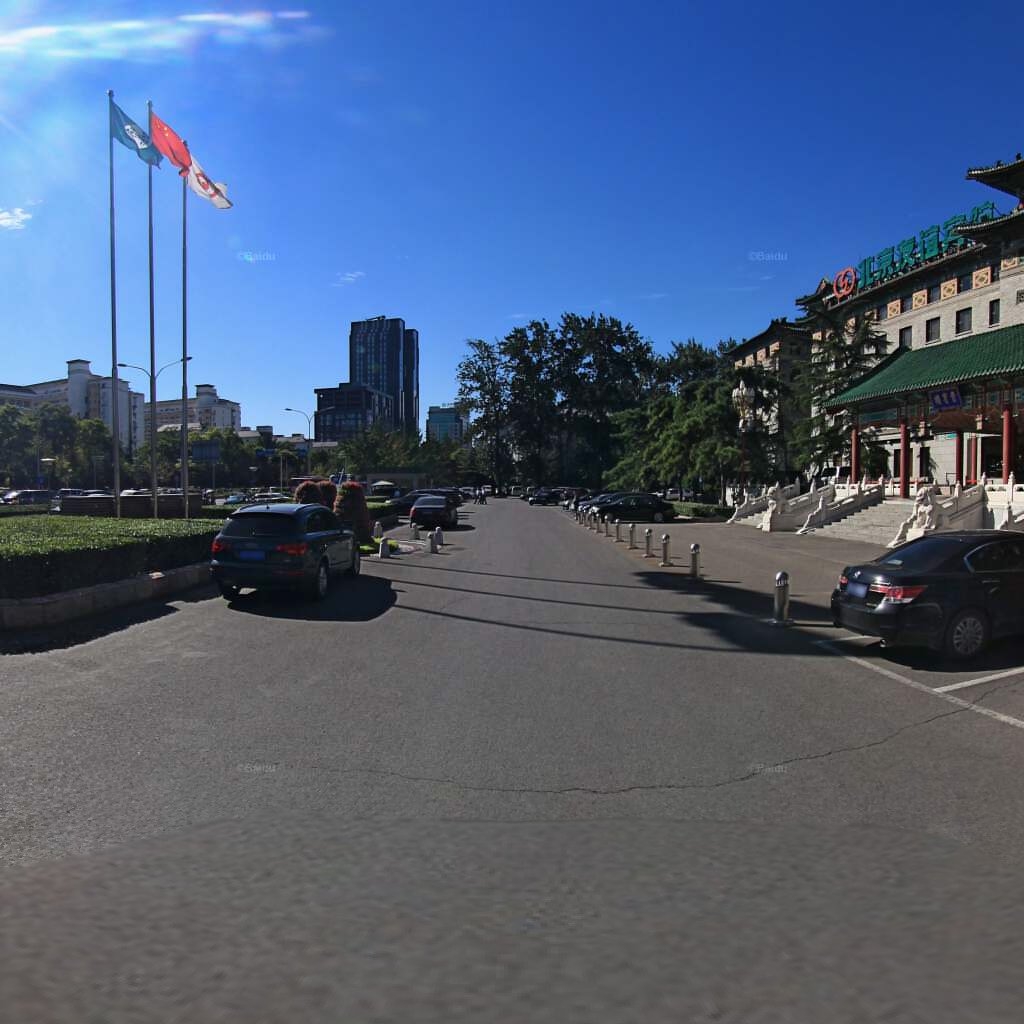
Region: Haidian
Road damage annotations: transverse crack, transverse crack, longitudinal crack